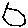
Label: hexagon